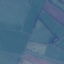
Label: Pasture